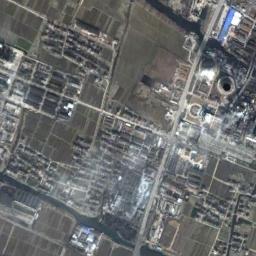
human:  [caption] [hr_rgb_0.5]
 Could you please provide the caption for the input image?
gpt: In the thermal power station, there are neatly planned factories, Green space, Machine equipment, Cooling towers, and chimneys .

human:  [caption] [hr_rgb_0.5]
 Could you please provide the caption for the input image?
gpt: The thermal power station is on the grass next to some buildings .

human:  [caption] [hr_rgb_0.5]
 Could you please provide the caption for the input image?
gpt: There are two identical thermal power stations in the middle of the lawn .

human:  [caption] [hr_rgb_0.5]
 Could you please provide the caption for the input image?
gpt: There are many buildings of different shapes next to the thermal power station .

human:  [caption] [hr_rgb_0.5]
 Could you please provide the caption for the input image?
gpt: There are many buildings on the thermal power station .